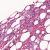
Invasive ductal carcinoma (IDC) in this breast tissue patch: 0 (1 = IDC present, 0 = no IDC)